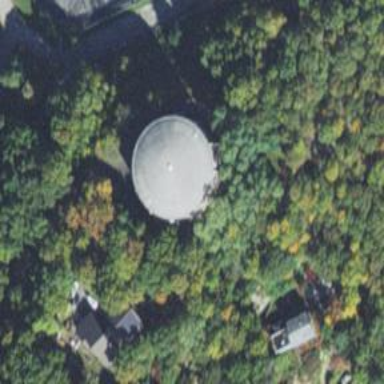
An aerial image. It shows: Water tower that is man-made.